Field crop: tomato
Growth stage: 1
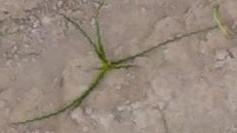
Species: cyperus